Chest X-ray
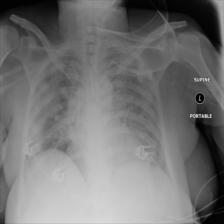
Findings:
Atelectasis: negative
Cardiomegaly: negative
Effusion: negative
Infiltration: positive
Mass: negative
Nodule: negative
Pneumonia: negative
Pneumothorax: negative
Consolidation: negative
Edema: negative
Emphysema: negative
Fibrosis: negative
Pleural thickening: negative
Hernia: negative